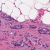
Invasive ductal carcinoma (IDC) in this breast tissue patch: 1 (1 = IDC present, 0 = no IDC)